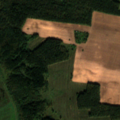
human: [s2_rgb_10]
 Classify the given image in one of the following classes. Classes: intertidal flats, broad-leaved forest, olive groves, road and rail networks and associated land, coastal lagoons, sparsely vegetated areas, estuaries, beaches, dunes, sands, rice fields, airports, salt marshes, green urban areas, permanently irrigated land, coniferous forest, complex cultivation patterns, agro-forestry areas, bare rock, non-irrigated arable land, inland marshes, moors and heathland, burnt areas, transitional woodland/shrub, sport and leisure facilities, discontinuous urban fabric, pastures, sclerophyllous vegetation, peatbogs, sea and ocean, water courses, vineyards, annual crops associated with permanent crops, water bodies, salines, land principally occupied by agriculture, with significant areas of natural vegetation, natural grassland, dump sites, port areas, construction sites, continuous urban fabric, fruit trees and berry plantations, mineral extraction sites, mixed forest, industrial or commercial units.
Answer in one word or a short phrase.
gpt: non-irrigated arable land, pastures, coniferous forest, mixed forest